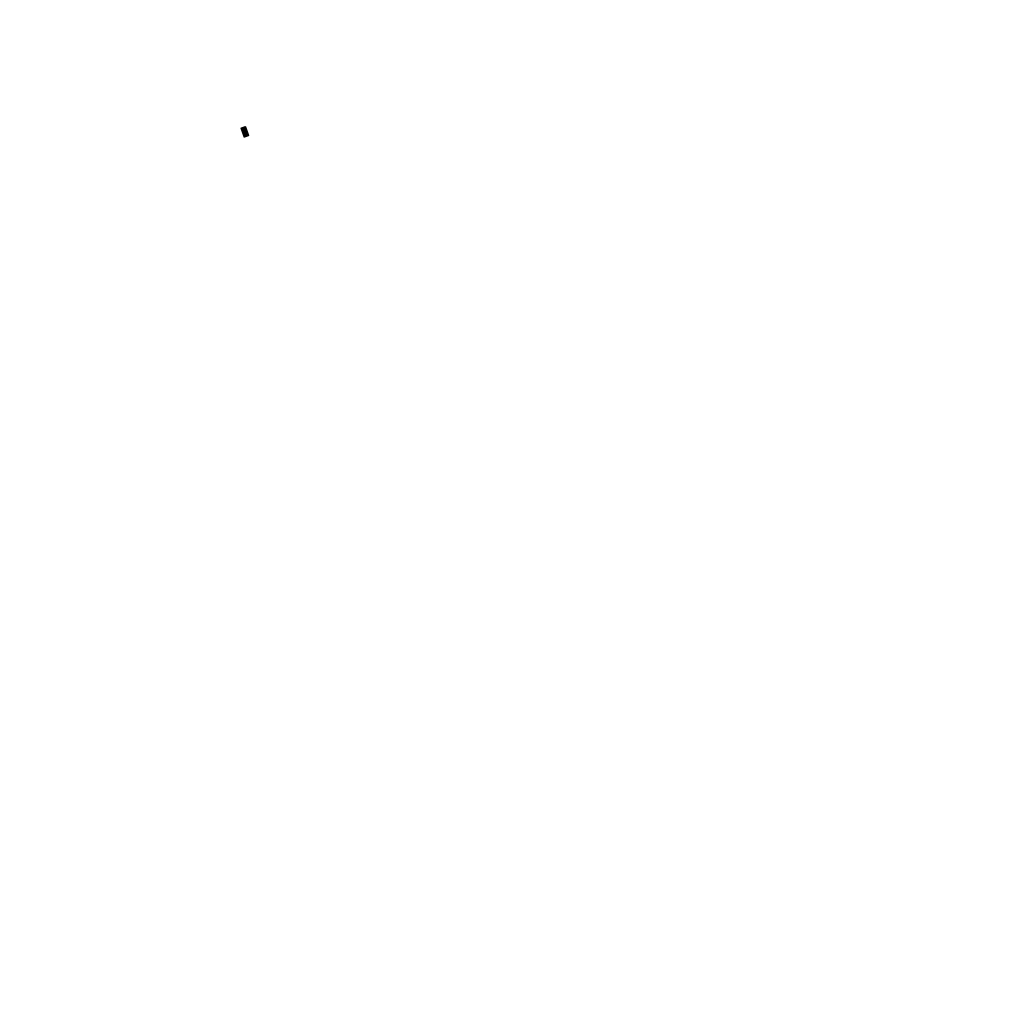
Tags: overhead vector_map, agriculture, recreation, individual_rise, density_1, Building, 1.0 km²